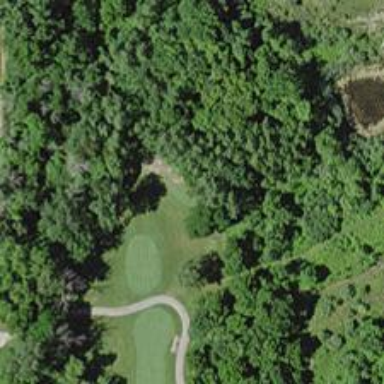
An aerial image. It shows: Golf tee on grassy land.